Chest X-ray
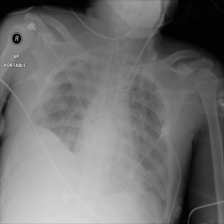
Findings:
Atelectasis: negative
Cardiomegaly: negative
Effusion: negative
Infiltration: negative
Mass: negative
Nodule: negative
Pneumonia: negative
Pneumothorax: negative
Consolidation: negative
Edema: negative
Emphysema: negative
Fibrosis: negative
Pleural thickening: negative
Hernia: negative